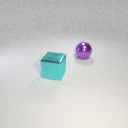
large purple metal sphere to the right of large cyan metal cube